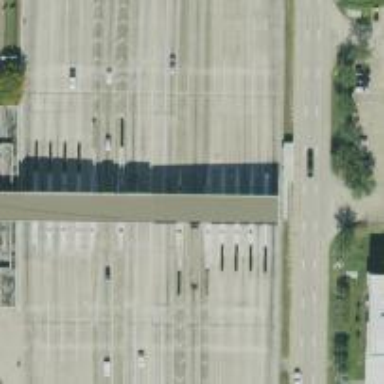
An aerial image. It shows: Toll gantry on the road.